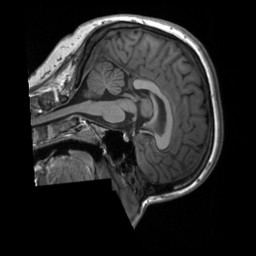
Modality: T1w
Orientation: sagittal
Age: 19
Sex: female
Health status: ill
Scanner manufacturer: siemens
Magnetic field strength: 3 T
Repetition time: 2.3 s
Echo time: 0.00201 s